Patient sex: M
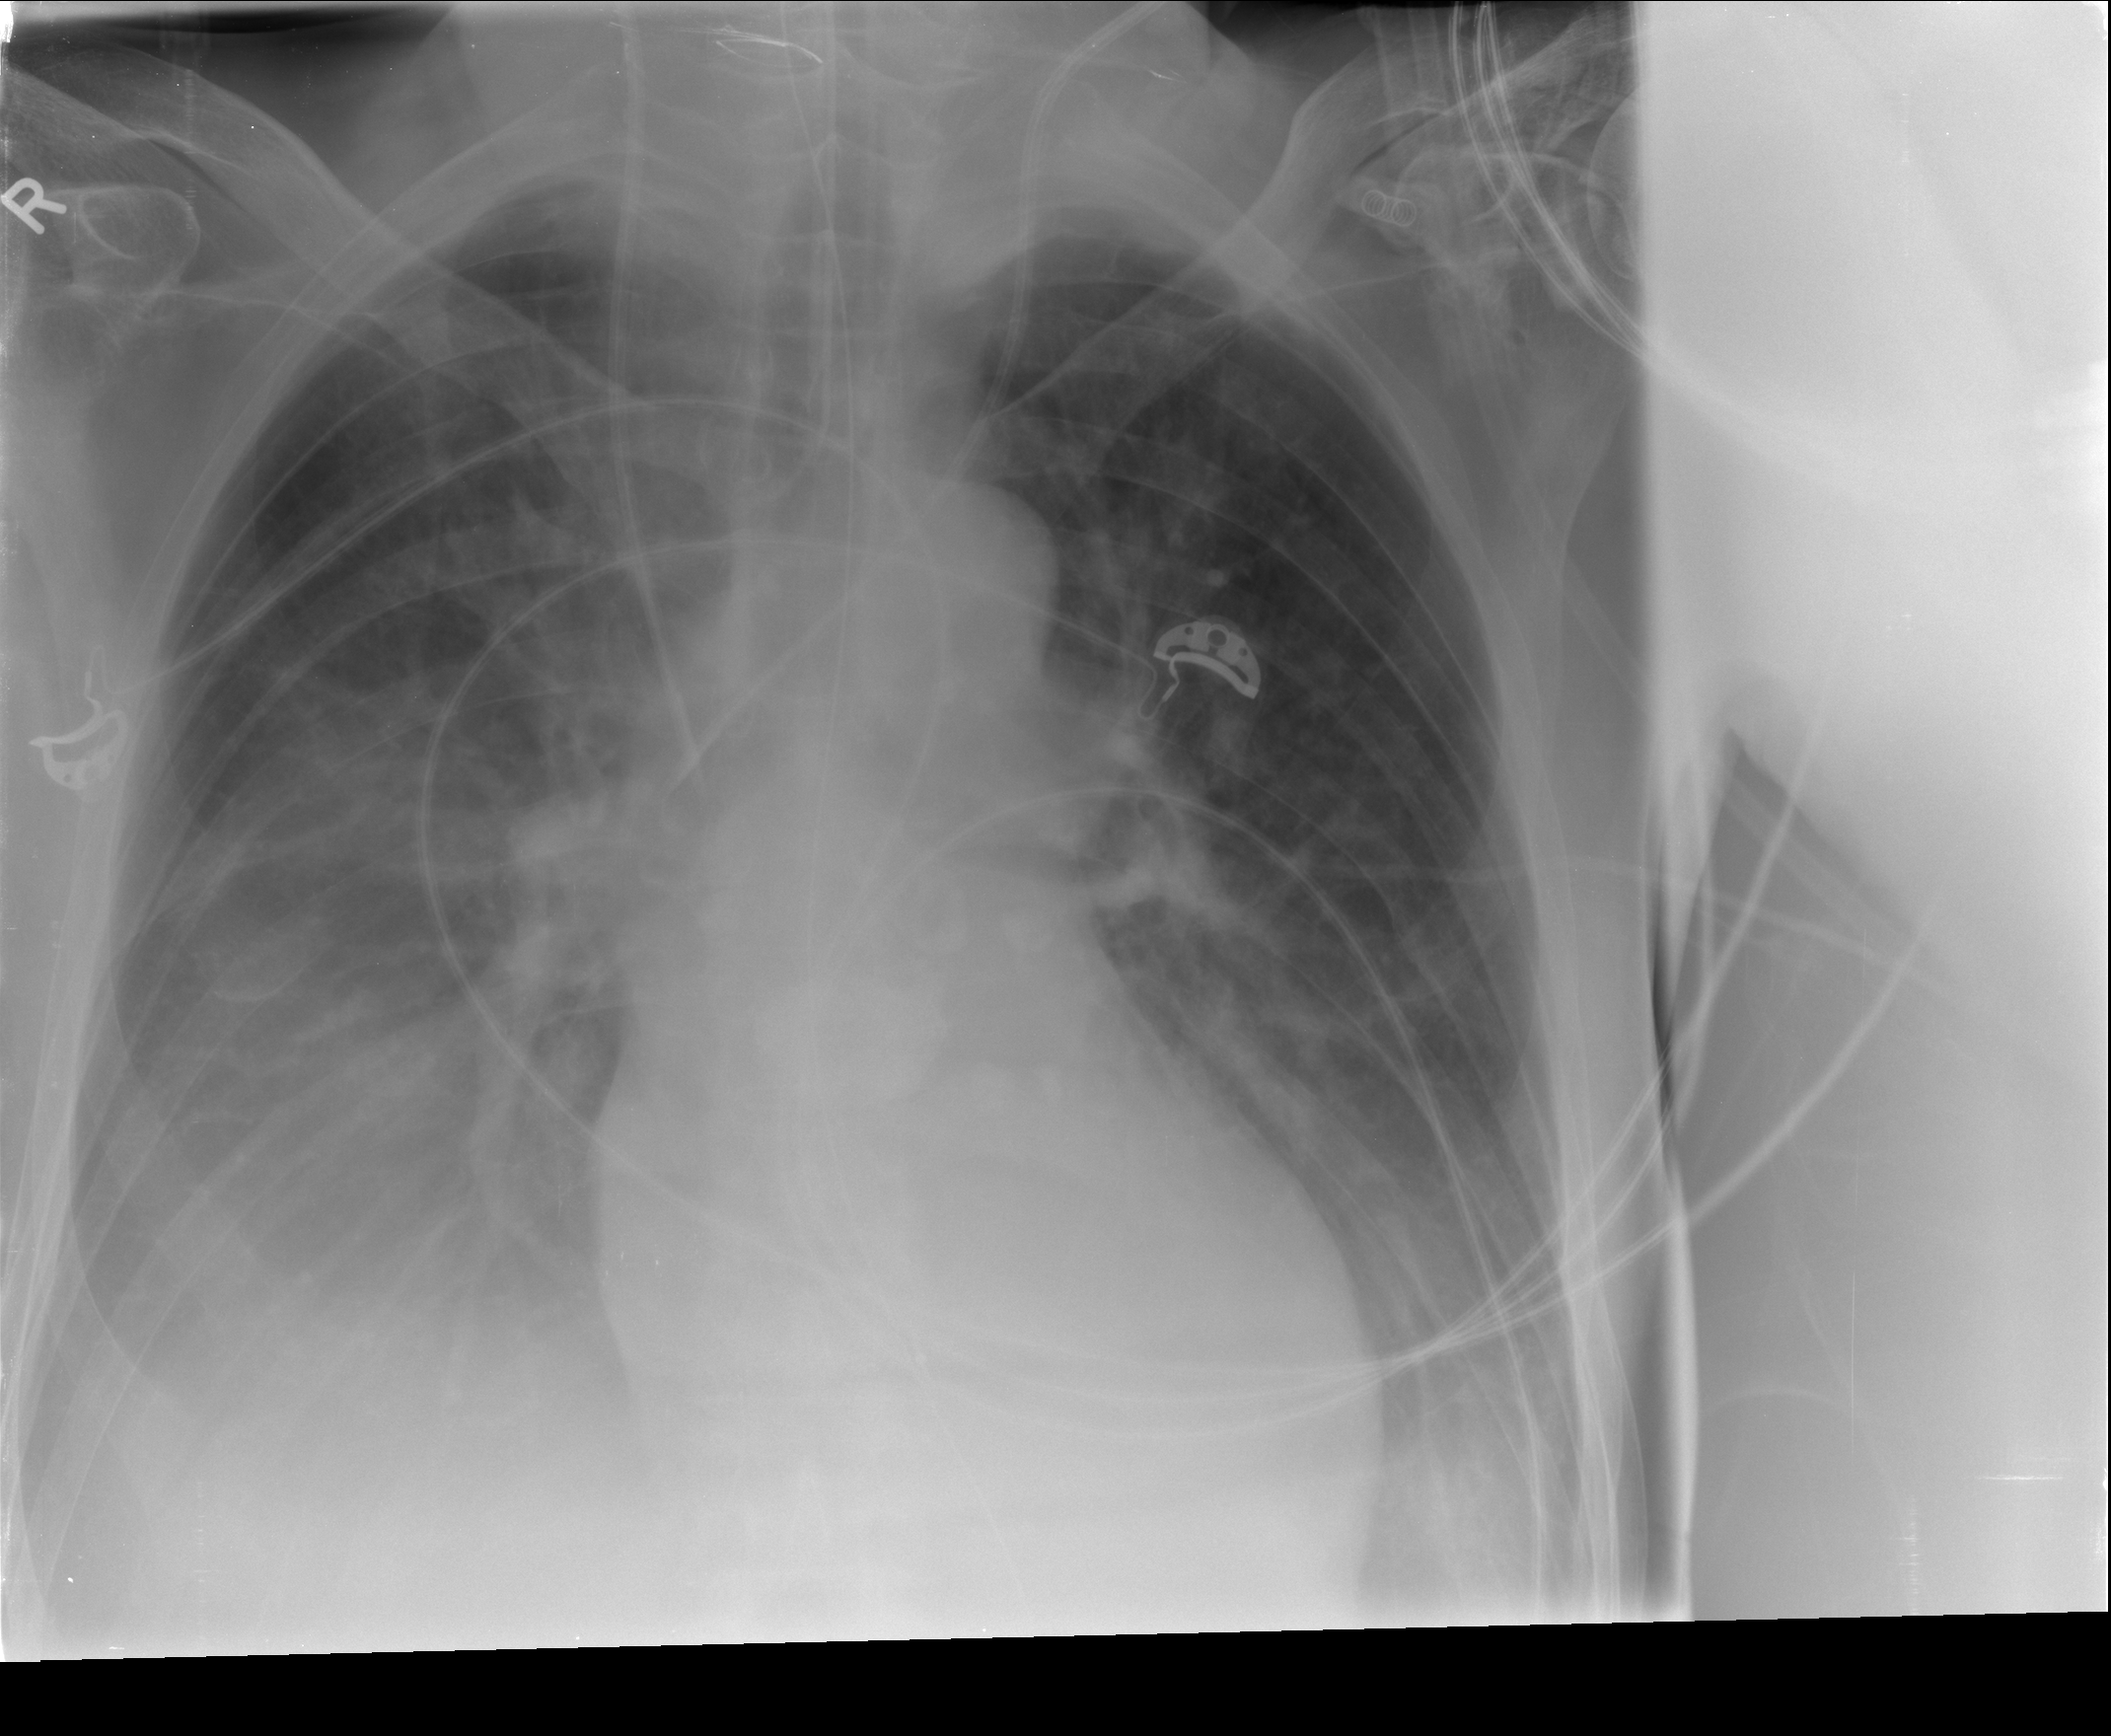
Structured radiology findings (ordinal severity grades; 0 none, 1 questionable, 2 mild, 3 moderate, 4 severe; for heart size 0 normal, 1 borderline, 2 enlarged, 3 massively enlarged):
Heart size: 0
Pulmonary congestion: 2
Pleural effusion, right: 3
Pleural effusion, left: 2
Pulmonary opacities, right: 3
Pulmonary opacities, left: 2
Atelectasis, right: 3
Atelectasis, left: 2